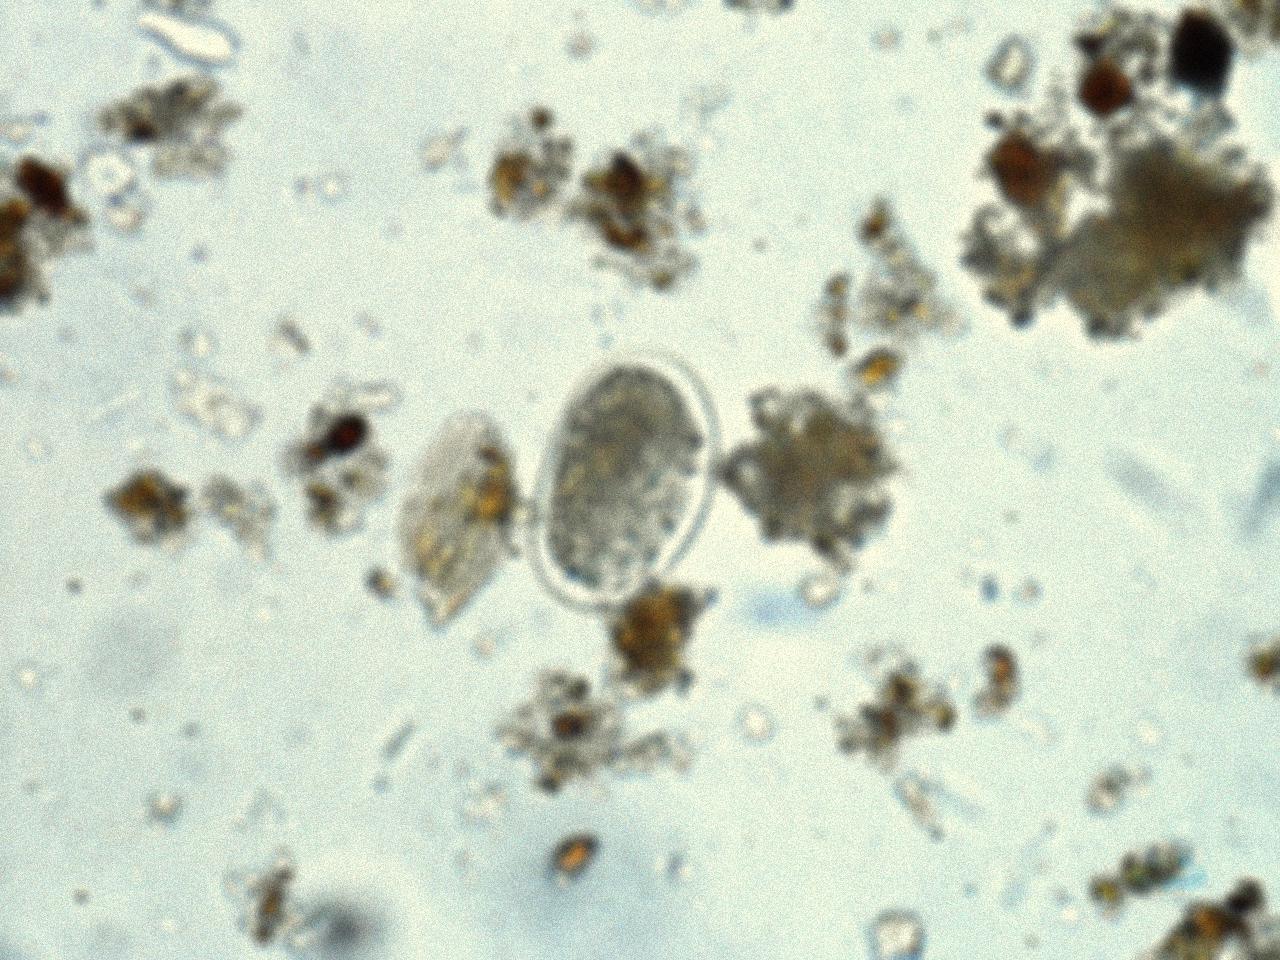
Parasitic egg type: Hookworm egg